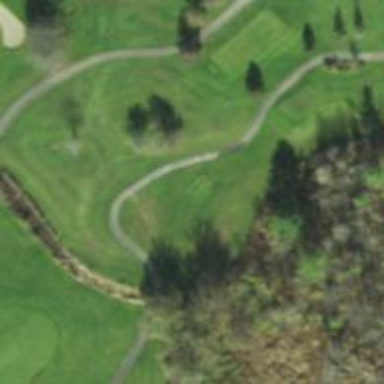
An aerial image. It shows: Path for both roads and golfers.